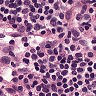
Metastatic tissue present: no